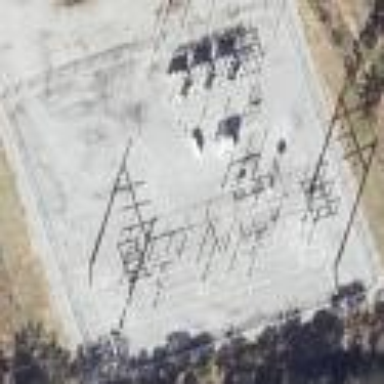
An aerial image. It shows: Outdoor distribution-level power substation enclosed by fence.